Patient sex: M
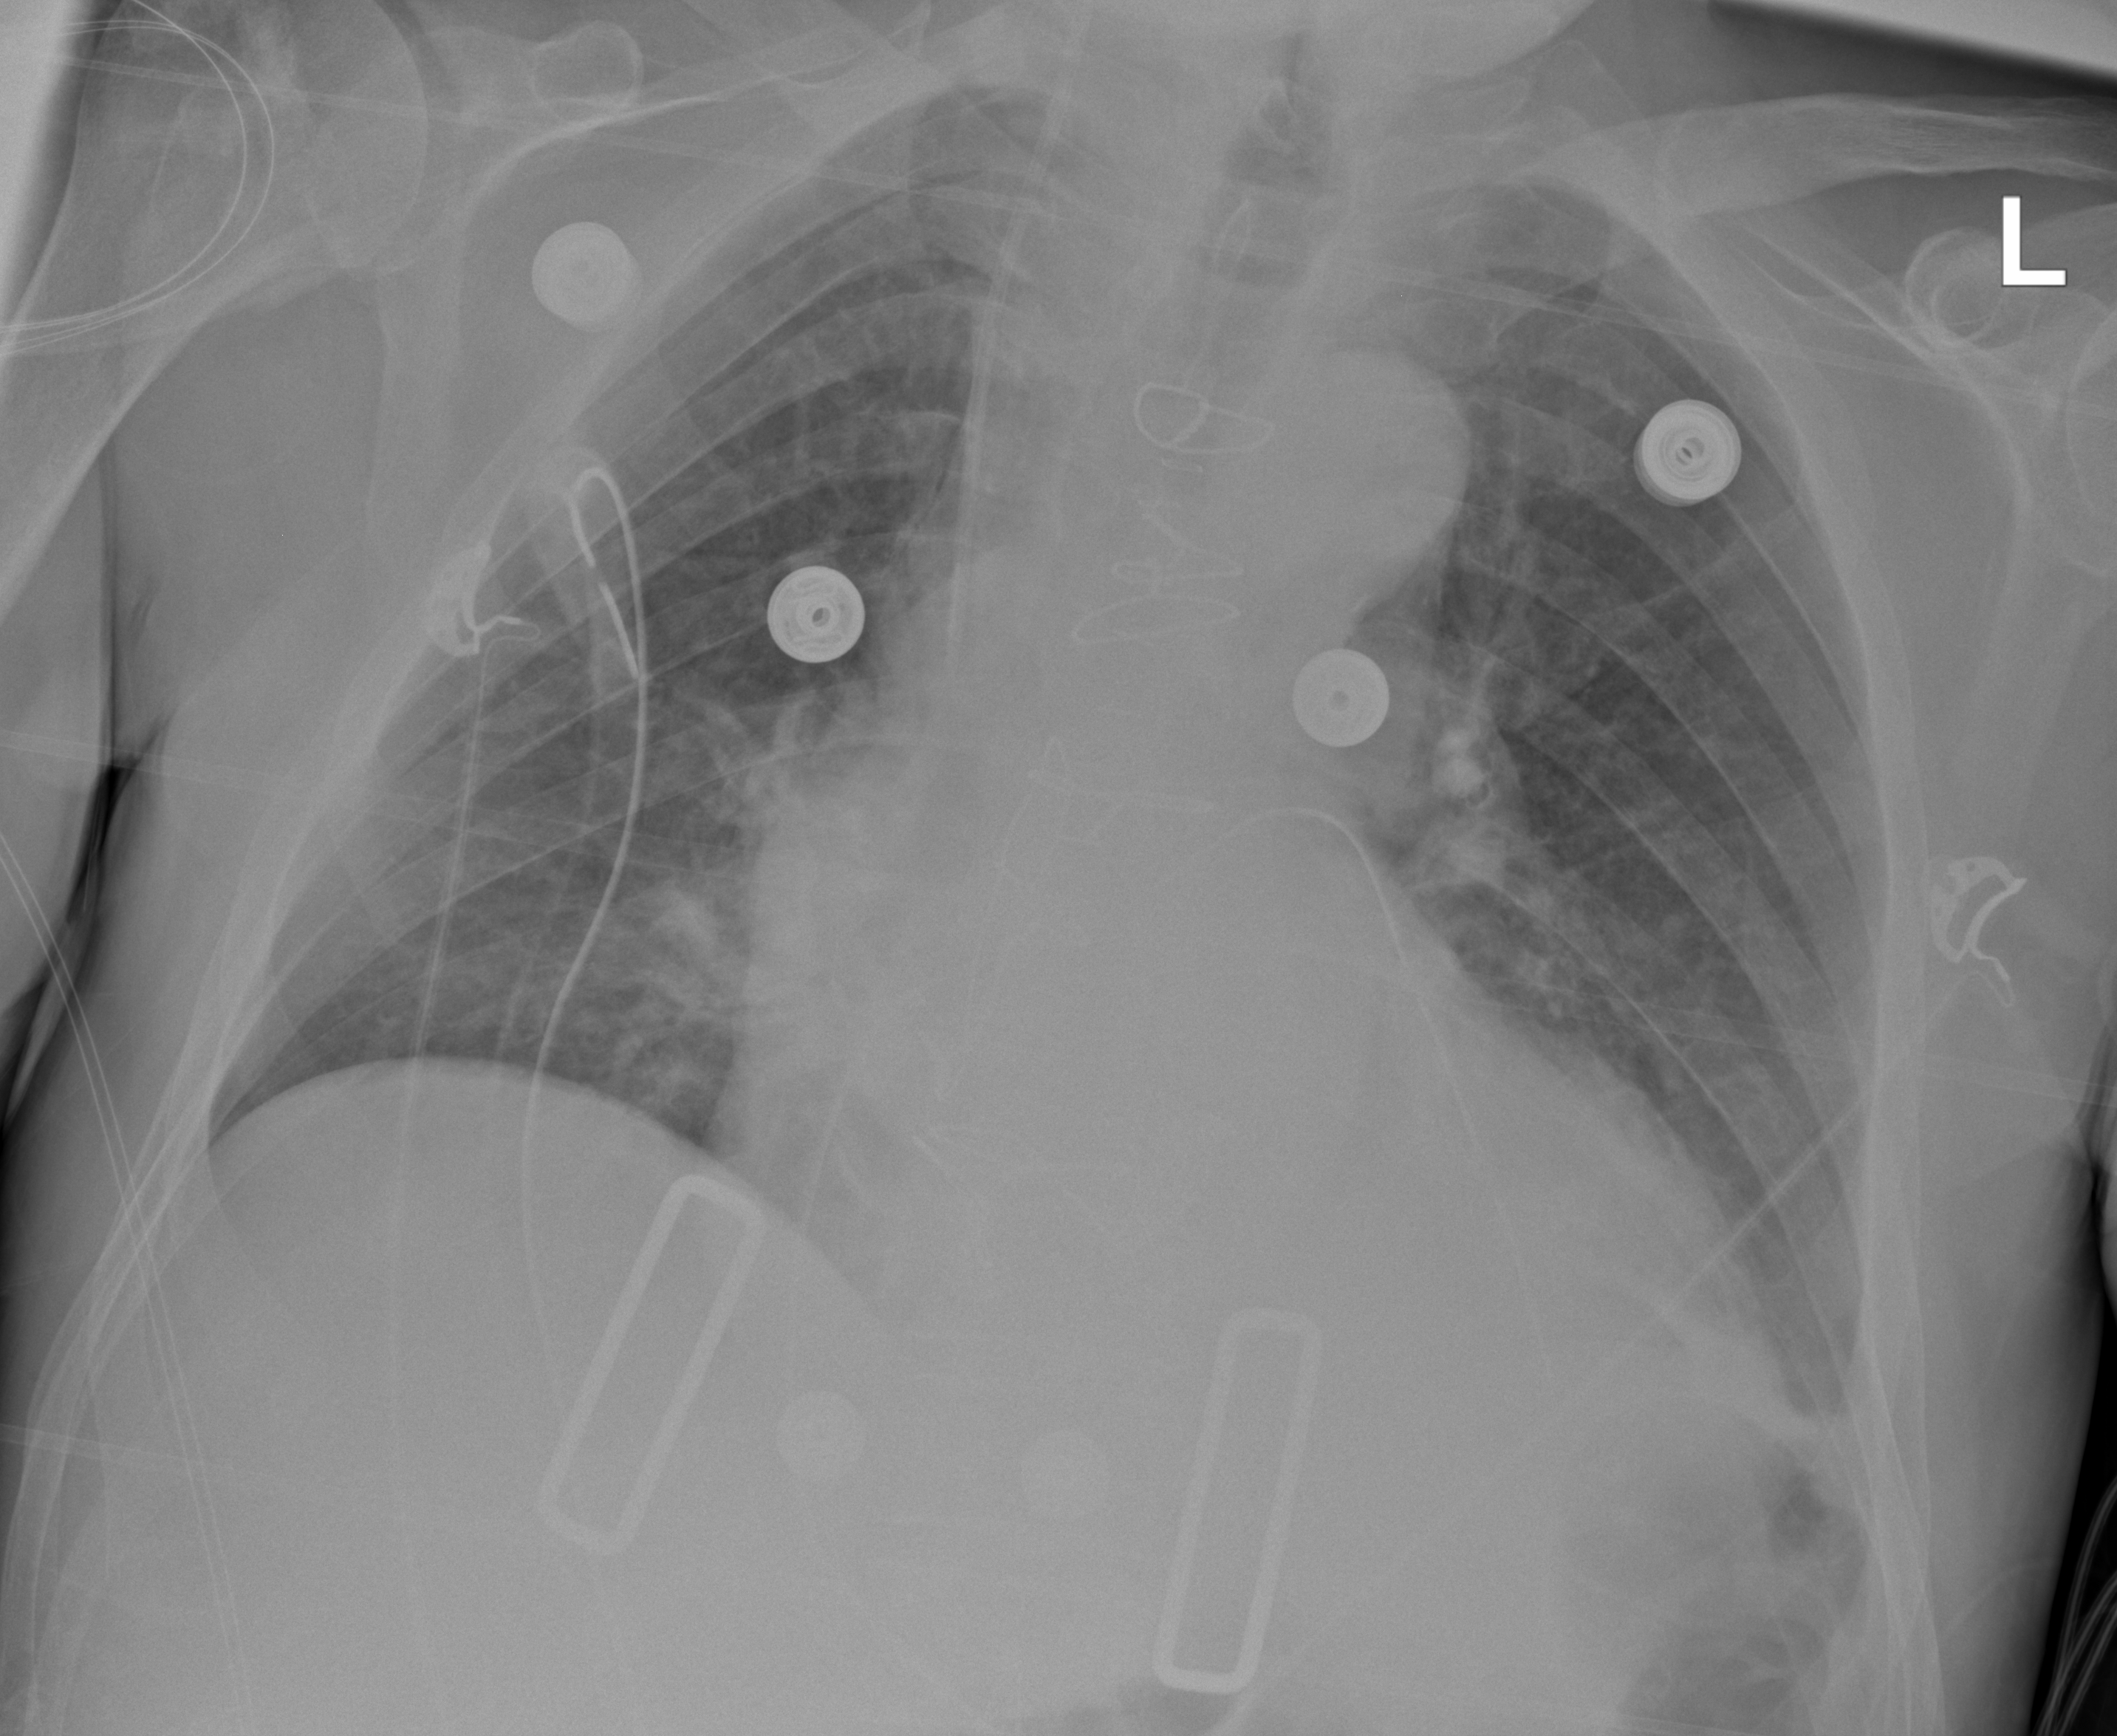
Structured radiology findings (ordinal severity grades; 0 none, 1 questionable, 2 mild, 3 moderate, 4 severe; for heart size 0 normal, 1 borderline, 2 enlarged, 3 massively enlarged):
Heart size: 2
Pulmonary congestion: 1
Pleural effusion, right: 0
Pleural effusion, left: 1
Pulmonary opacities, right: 1
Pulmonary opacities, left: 0
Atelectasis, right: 1
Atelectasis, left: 2